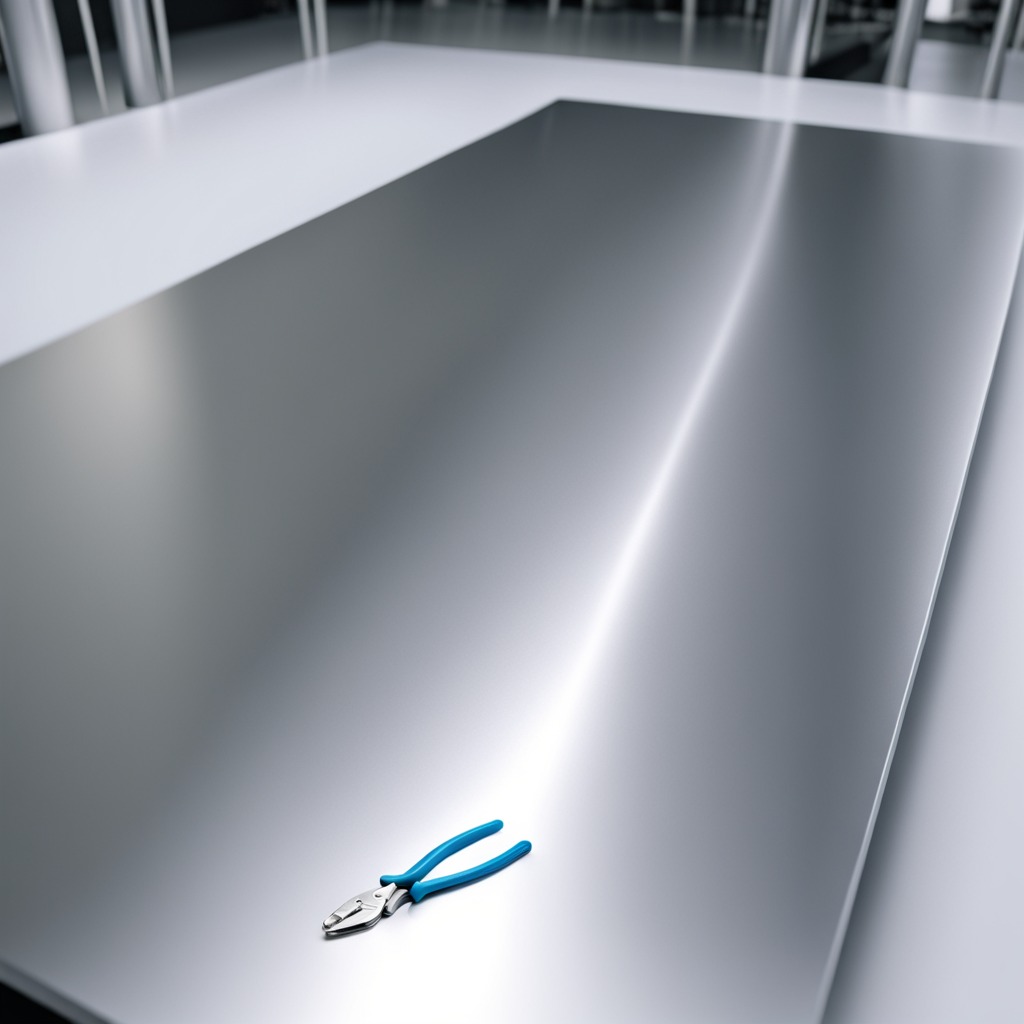
A plier is lying on a stainless steel table in a high-end prototyping lab.